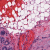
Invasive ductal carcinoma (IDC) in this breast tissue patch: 0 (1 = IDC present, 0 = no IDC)